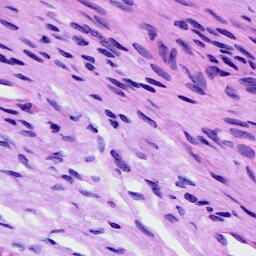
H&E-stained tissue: Cervix